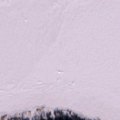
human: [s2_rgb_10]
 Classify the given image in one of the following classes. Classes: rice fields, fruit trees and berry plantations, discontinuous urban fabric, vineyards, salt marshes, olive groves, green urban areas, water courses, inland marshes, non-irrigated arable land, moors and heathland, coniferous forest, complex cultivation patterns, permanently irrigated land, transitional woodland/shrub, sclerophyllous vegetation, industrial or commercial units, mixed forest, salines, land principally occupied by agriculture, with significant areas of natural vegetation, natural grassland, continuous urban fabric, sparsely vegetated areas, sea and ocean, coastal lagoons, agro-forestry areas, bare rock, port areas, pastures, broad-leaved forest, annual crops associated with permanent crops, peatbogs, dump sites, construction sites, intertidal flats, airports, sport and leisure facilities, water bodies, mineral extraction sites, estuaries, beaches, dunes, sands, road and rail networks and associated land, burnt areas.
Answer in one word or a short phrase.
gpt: broad-leaved forest, salt marshes, sea and ocean